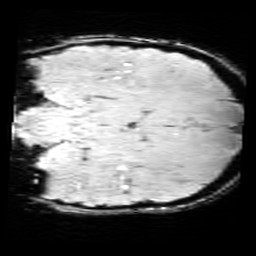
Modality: SWI
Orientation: coronal
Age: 11
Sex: male
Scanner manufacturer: siemens
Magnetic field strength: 3 T
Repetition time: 0.027 s
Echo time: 0.02 s